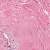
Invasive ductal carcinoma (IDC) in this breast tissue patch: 0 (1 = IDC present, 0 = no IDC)